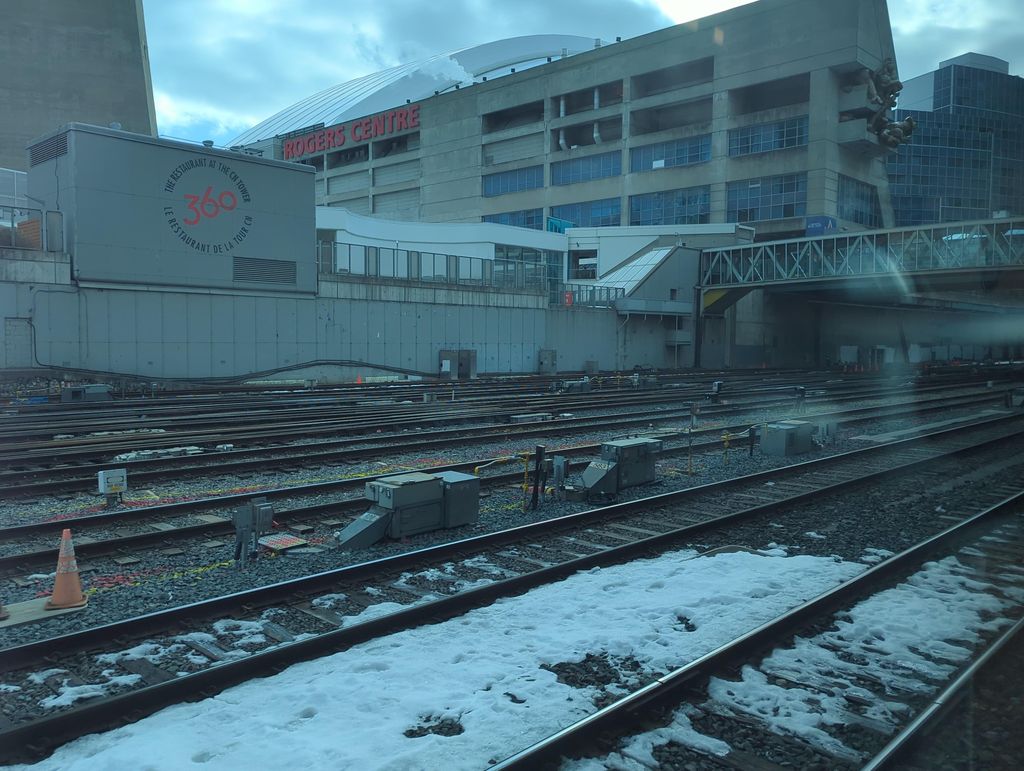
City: toronto